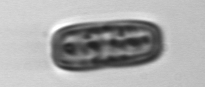
Label: Ephemera